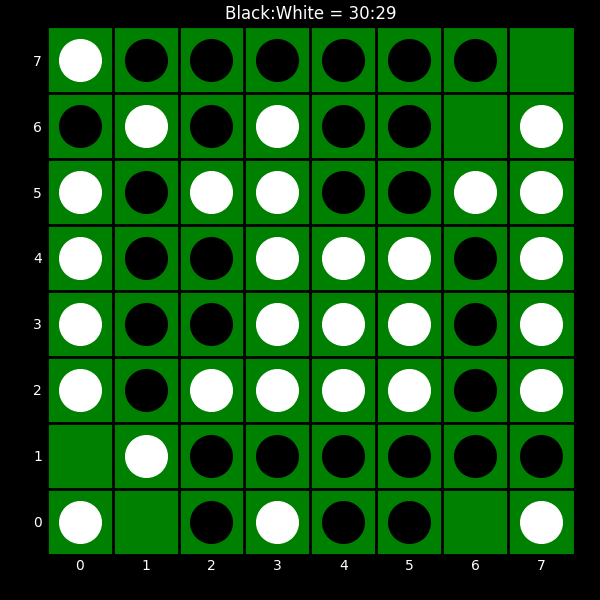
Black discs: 30
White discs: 29